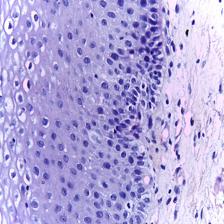
Diagnosis: Normal